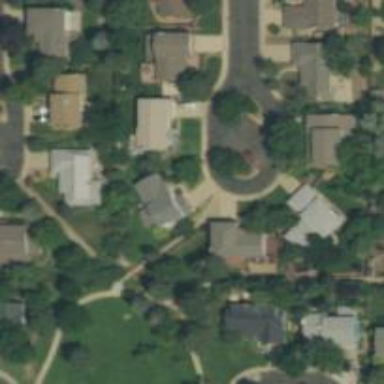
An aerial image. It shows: Neighborhood.